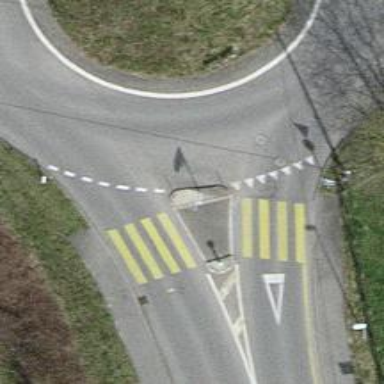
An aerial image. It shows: Marked crossing with pedestrian island.